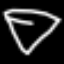
Label: diamond